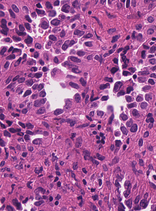
Tumor epithelial tissue: yes
Tumor-associated stroma tissue: yes
Normal tissue: no